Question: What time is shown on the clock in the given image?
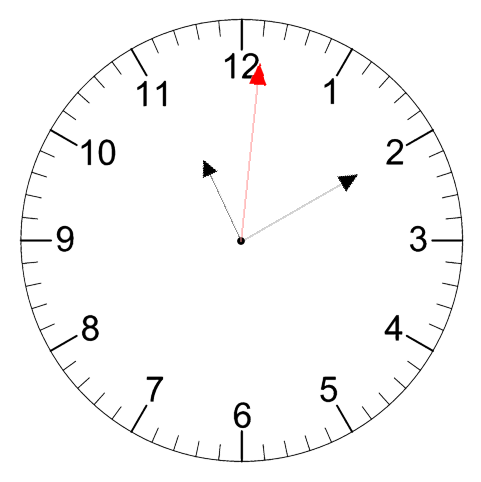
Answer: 11:10:01